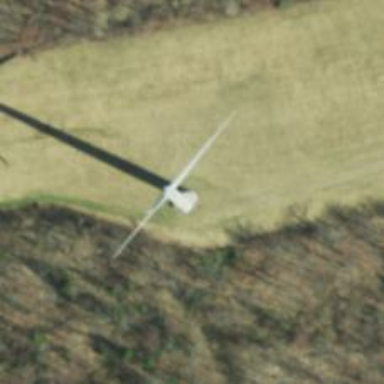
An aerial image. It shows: Wind generator with horizontal axis. The generator is wind turbine.